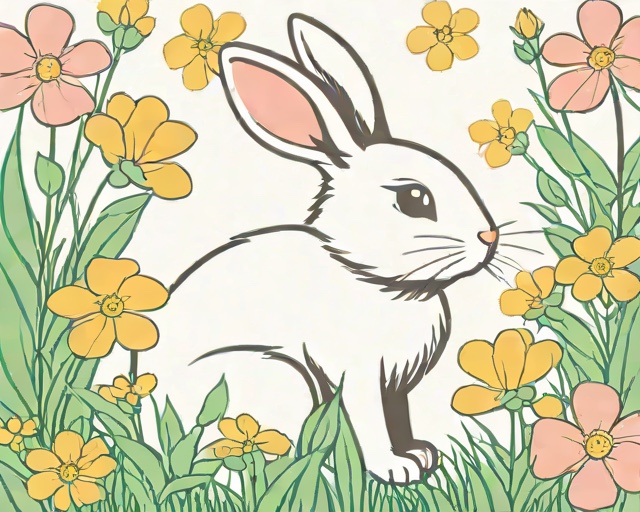
Category: Spring